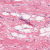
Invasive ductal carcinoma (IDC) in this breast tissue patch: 0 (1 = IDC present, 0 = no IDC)